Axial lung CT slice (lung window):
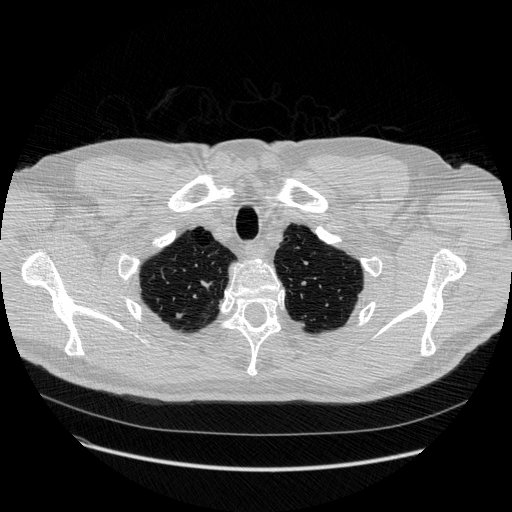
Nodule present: no